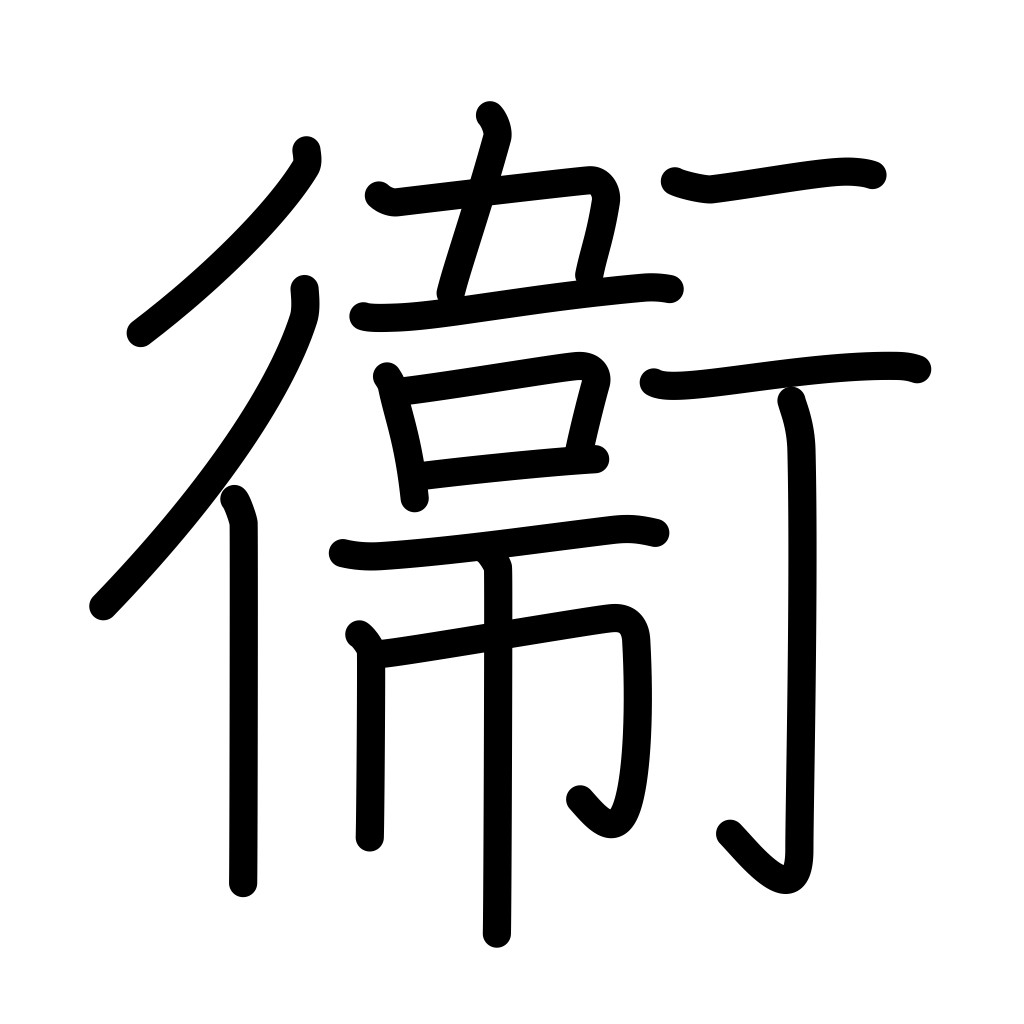
Meaning: defense